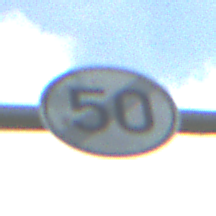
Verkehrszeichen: EndeGeschwindigkeit50
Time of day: MorningAfternoon
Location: Outdoor (Suburban)
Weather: PartlyCloudy
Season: NotSpecified
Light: Natural